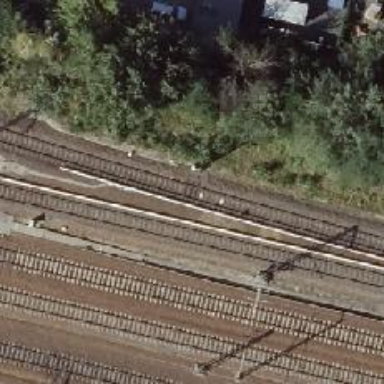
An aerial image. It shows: Railway signal.